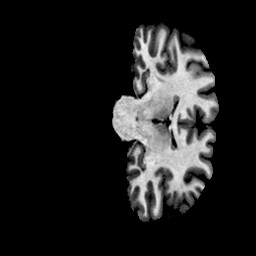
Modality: T1w
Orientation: coronal
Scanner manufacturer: ge
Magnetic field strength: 3 T
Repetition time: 0.00766 s
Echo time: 0.003476 s